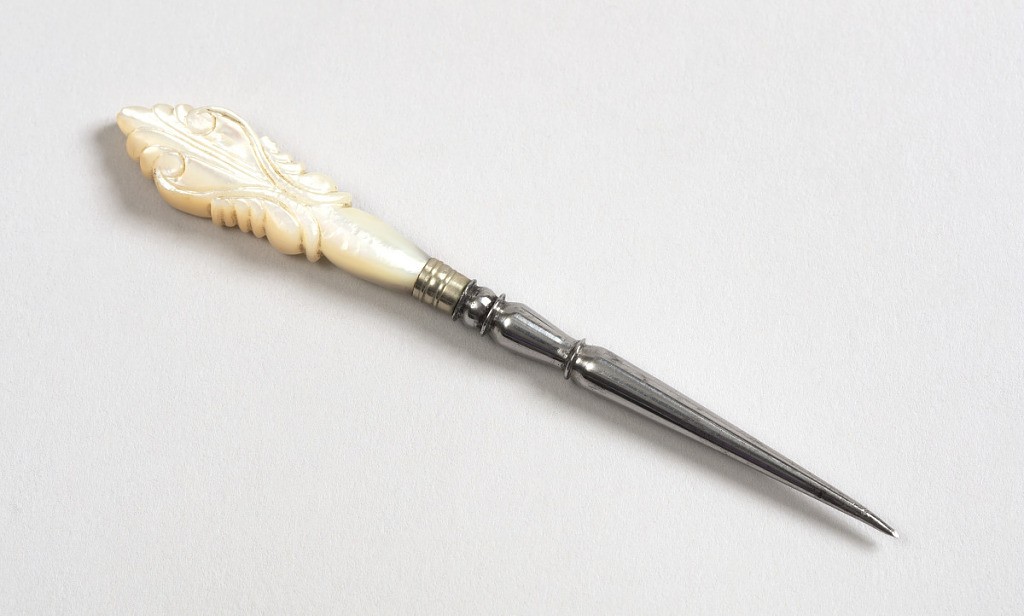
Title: Awl from Traveling Dressing Case
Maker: Asprey & Son Co., London, England, 1872 - 1879
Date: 1875
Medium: mother-of-pearl, steel, brass
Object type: awl
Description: Awl with mother-of-pearl handle.